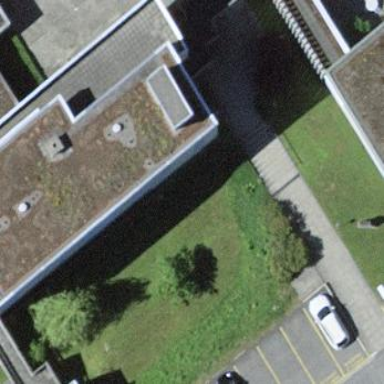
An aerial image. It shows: School building.